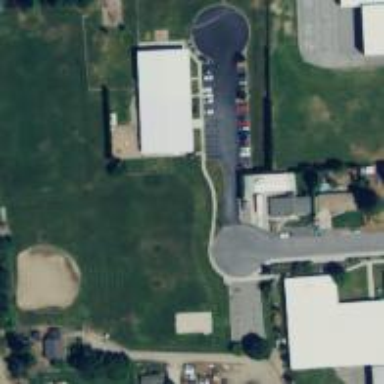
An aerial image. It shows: School.